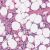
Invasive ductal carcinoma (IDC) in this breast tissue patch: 1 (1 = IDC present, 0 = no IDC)